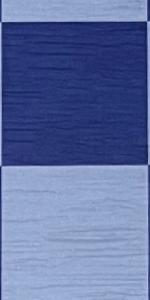
Label: Empty